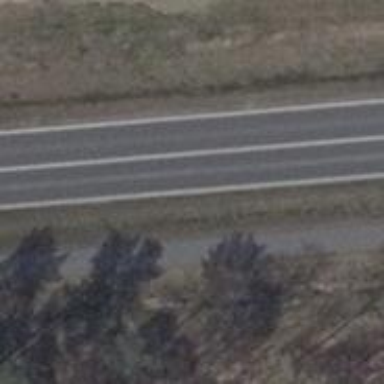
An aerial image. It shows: Secondary road with asphalt surface.